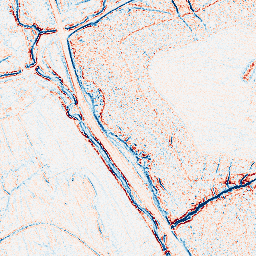
Category: edge_preserving
Decomposition family: bilateral
Decomposition parameters: d: 5
sigma_color: 75
sigma_space: 25
Upsampling method: bspline
Upsampling parameters: scale: 2
Upsampling scale: 2